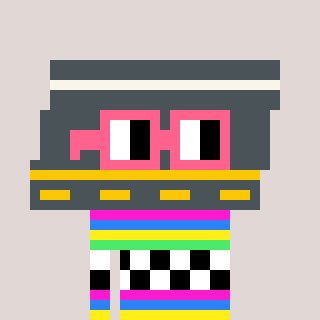
a pixel art character with square pink glasses, a road-shaped head and a slimegreen-colored body on a warm background